Question: I'm using SSRS for reporting and executing a stored procedure to generate the data for my reports
'''
DECLARE @return_value int
EXEC @return_value = [dbo].[MYREPORT]
@ComparePeriod = 'Daily',
@OverrideCompareDate = NULL,
@PortfolioId = '5,6',
@OverrideStartDate = NULL,
@NewPositionsOnly = NULL,
@SourceID = 13
SELECT 'Return Value' = @return_value
GO
'''
In the above when I passed '@PortfolioId = '5,6'' it is giving me wrong inputs
I need all records for 'portfolio id 5 and 6 also' is this correct way to send the multiple values ?
When I execute my reports only giving '@PortfolioId = '5'' it is giving me 120 records
and when I execute it by giving '@PortfolioId = '6'' it is giving me 70 records
So when I will give '@PortfolioId = '5,6'' it should have to give me only 190 records altogether, but it is giving me more no of records I don't understand where I exactly go wrong .
Could anyone help me?
thanks

all code is too huge to paste , i'm pasting relevant code please suggest clue.
'''
CREATE PROCEDURE [dbo].[GENERATE_REPORT]
(
@ComparePeriod VARCHAR(10),
@OverrideCompareDate DATETIME,
@PortfolioId VARCHAR(50) = '2', --this must be multiple
@OverrideStartDate DATETIME = NULL,
@NewPositionsOnly BIT = 0,
@SourceID INT = NULL
) AS
BEGIN
SELECT
Position.Date,
Position.SecurityId,
Position.Level1Industry,
Position.MoodyFacilityRating,
Position.SPFacilityRating,
Position.CompositeFacilityRating,
Position.SecurityType,
Position.FacilityType,
Position.Position
FROM
Fireball_Reporting.dbo.Reporting_DailyNAV_Pricing POSITION WITH (NOLOCK, READUNCOMMITTED)
LEFT JOIN Fireball.dbo.AdditionalSecurityPrice ClosingPrice WITH (NOLOCK, READUNCOMMITTED) ON
ClosingPrice.SecurityID = Position.PricingSecurityID AND
ClosingPrice.Date = Position.Date AND
ClosingPrice.SecurityPriceSourceID = @SourceID AND
ClosingPrice.PortfolioID IN (
SELECT
PARAM
FROM
Fireball_Reporting.dbo.ParseMultiValuedParameter(@PortfolioId, ',') )
'''
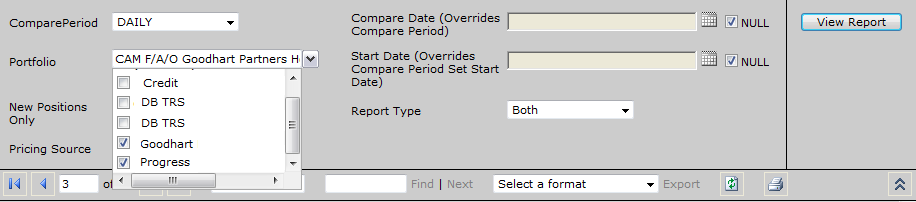
Answer: This can not be done easily. There's no way to make an 'NVARCHAR' parameter take "more than one value". What I've done before is - as you do already - make the parameter value like a list with comma-separated values. Then, split this string up into its parts in the stored procedure.
Splitting up can be done using string functions. Add every part to a temporary table. Pseudo-code for this could be:
'''
CREATE TABLE #TempTable (ID INT)
WHILE LEN(@PortfolioID) > 0
BEGIN
IF NOT <@PortfolioID contains Comma>
BEGIN
INSERT INTO #TempTable VALUES CAST(@PortfolioID as INT)
SET @PortfolioID = ''
END ELSE
BEGIN
INSERT INTO #Temptable VALUES CAST(<Part until next comma> AS INT)
SET @PortfolioID = <Everything after the next comma>
END
END
'''
Then, change your condition to
'''
WHERE PortfolioId IN (SELECT ID FROM #TempTable)
'''
You may be interested in the documentation for multi value parameters in SSRS, which states:
> You can define a multivalue parameter for any report parameter that
you create. However, if you want to pass multiple parameter values
back to a data source by using the query, the following requirements
must be satisfied:The data source must be SQL Server, Oracle, Analysis Services, SAP BI
NetWeaver, or Hyperion Essbase. Reporting Services does
not support passing a multivalue parameter array to a stored
procedure.The query must use an IN clause to specify the parameter.
<URL>.